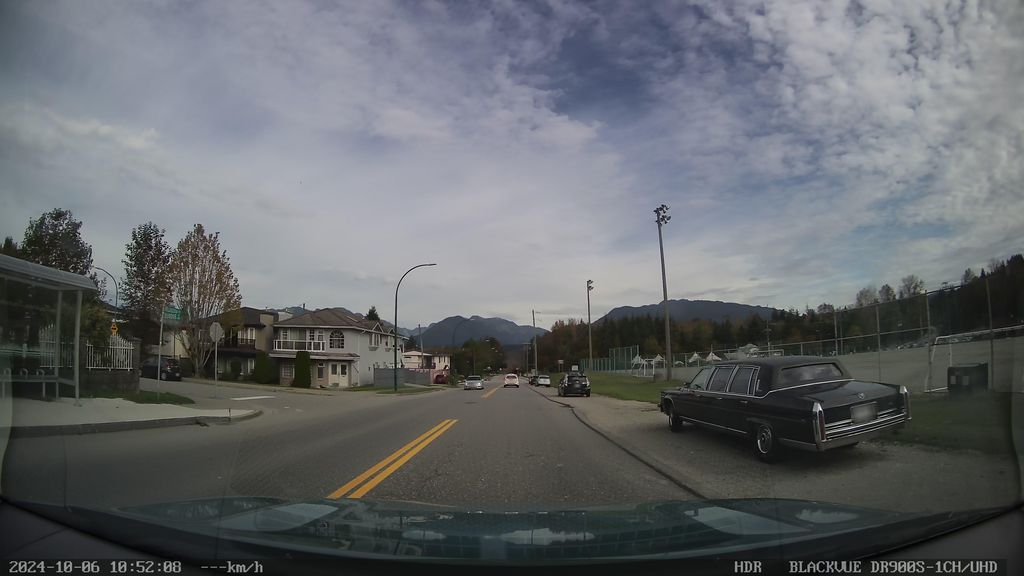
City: vancouver